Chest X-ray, PA view. Patient: 25 years old, sex M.
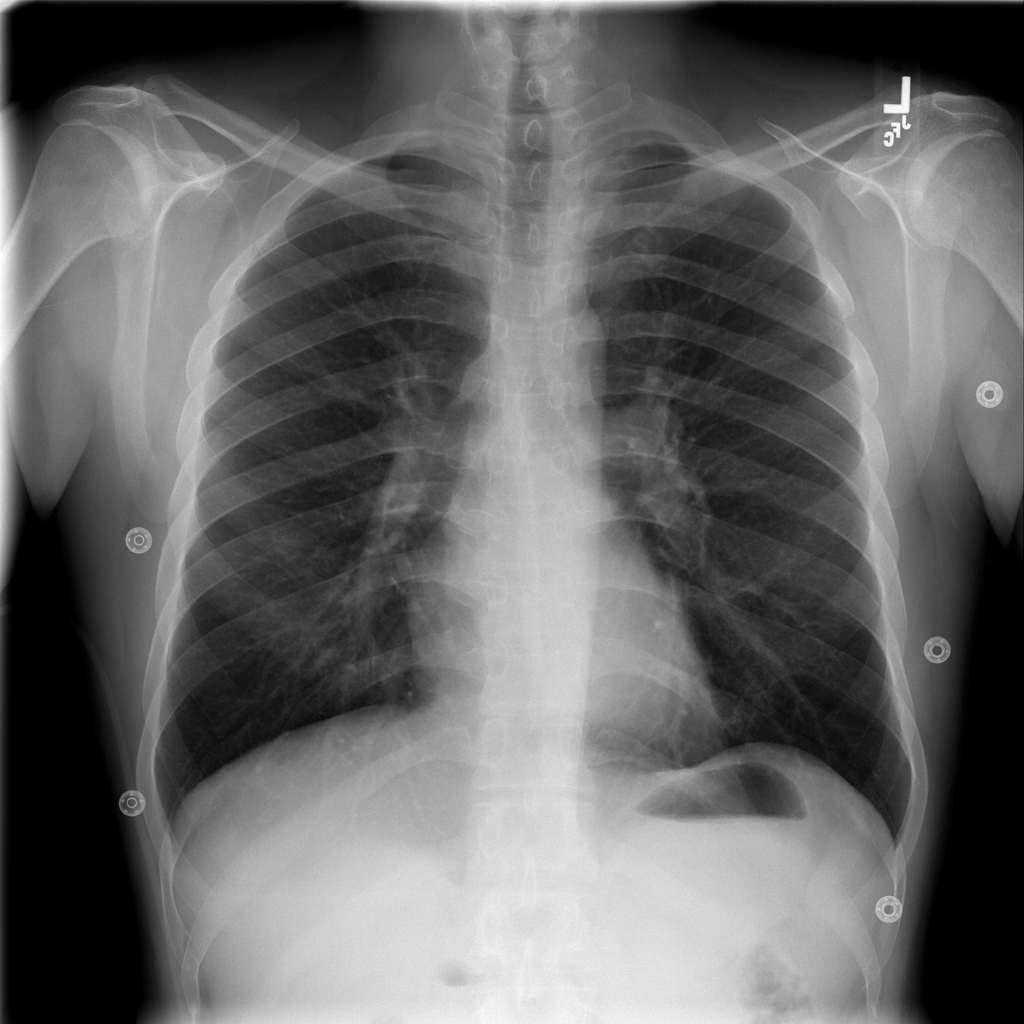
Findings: No Finding